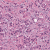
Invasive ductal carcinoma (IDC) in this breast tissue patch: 1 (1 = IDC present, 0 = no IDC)